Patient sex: M
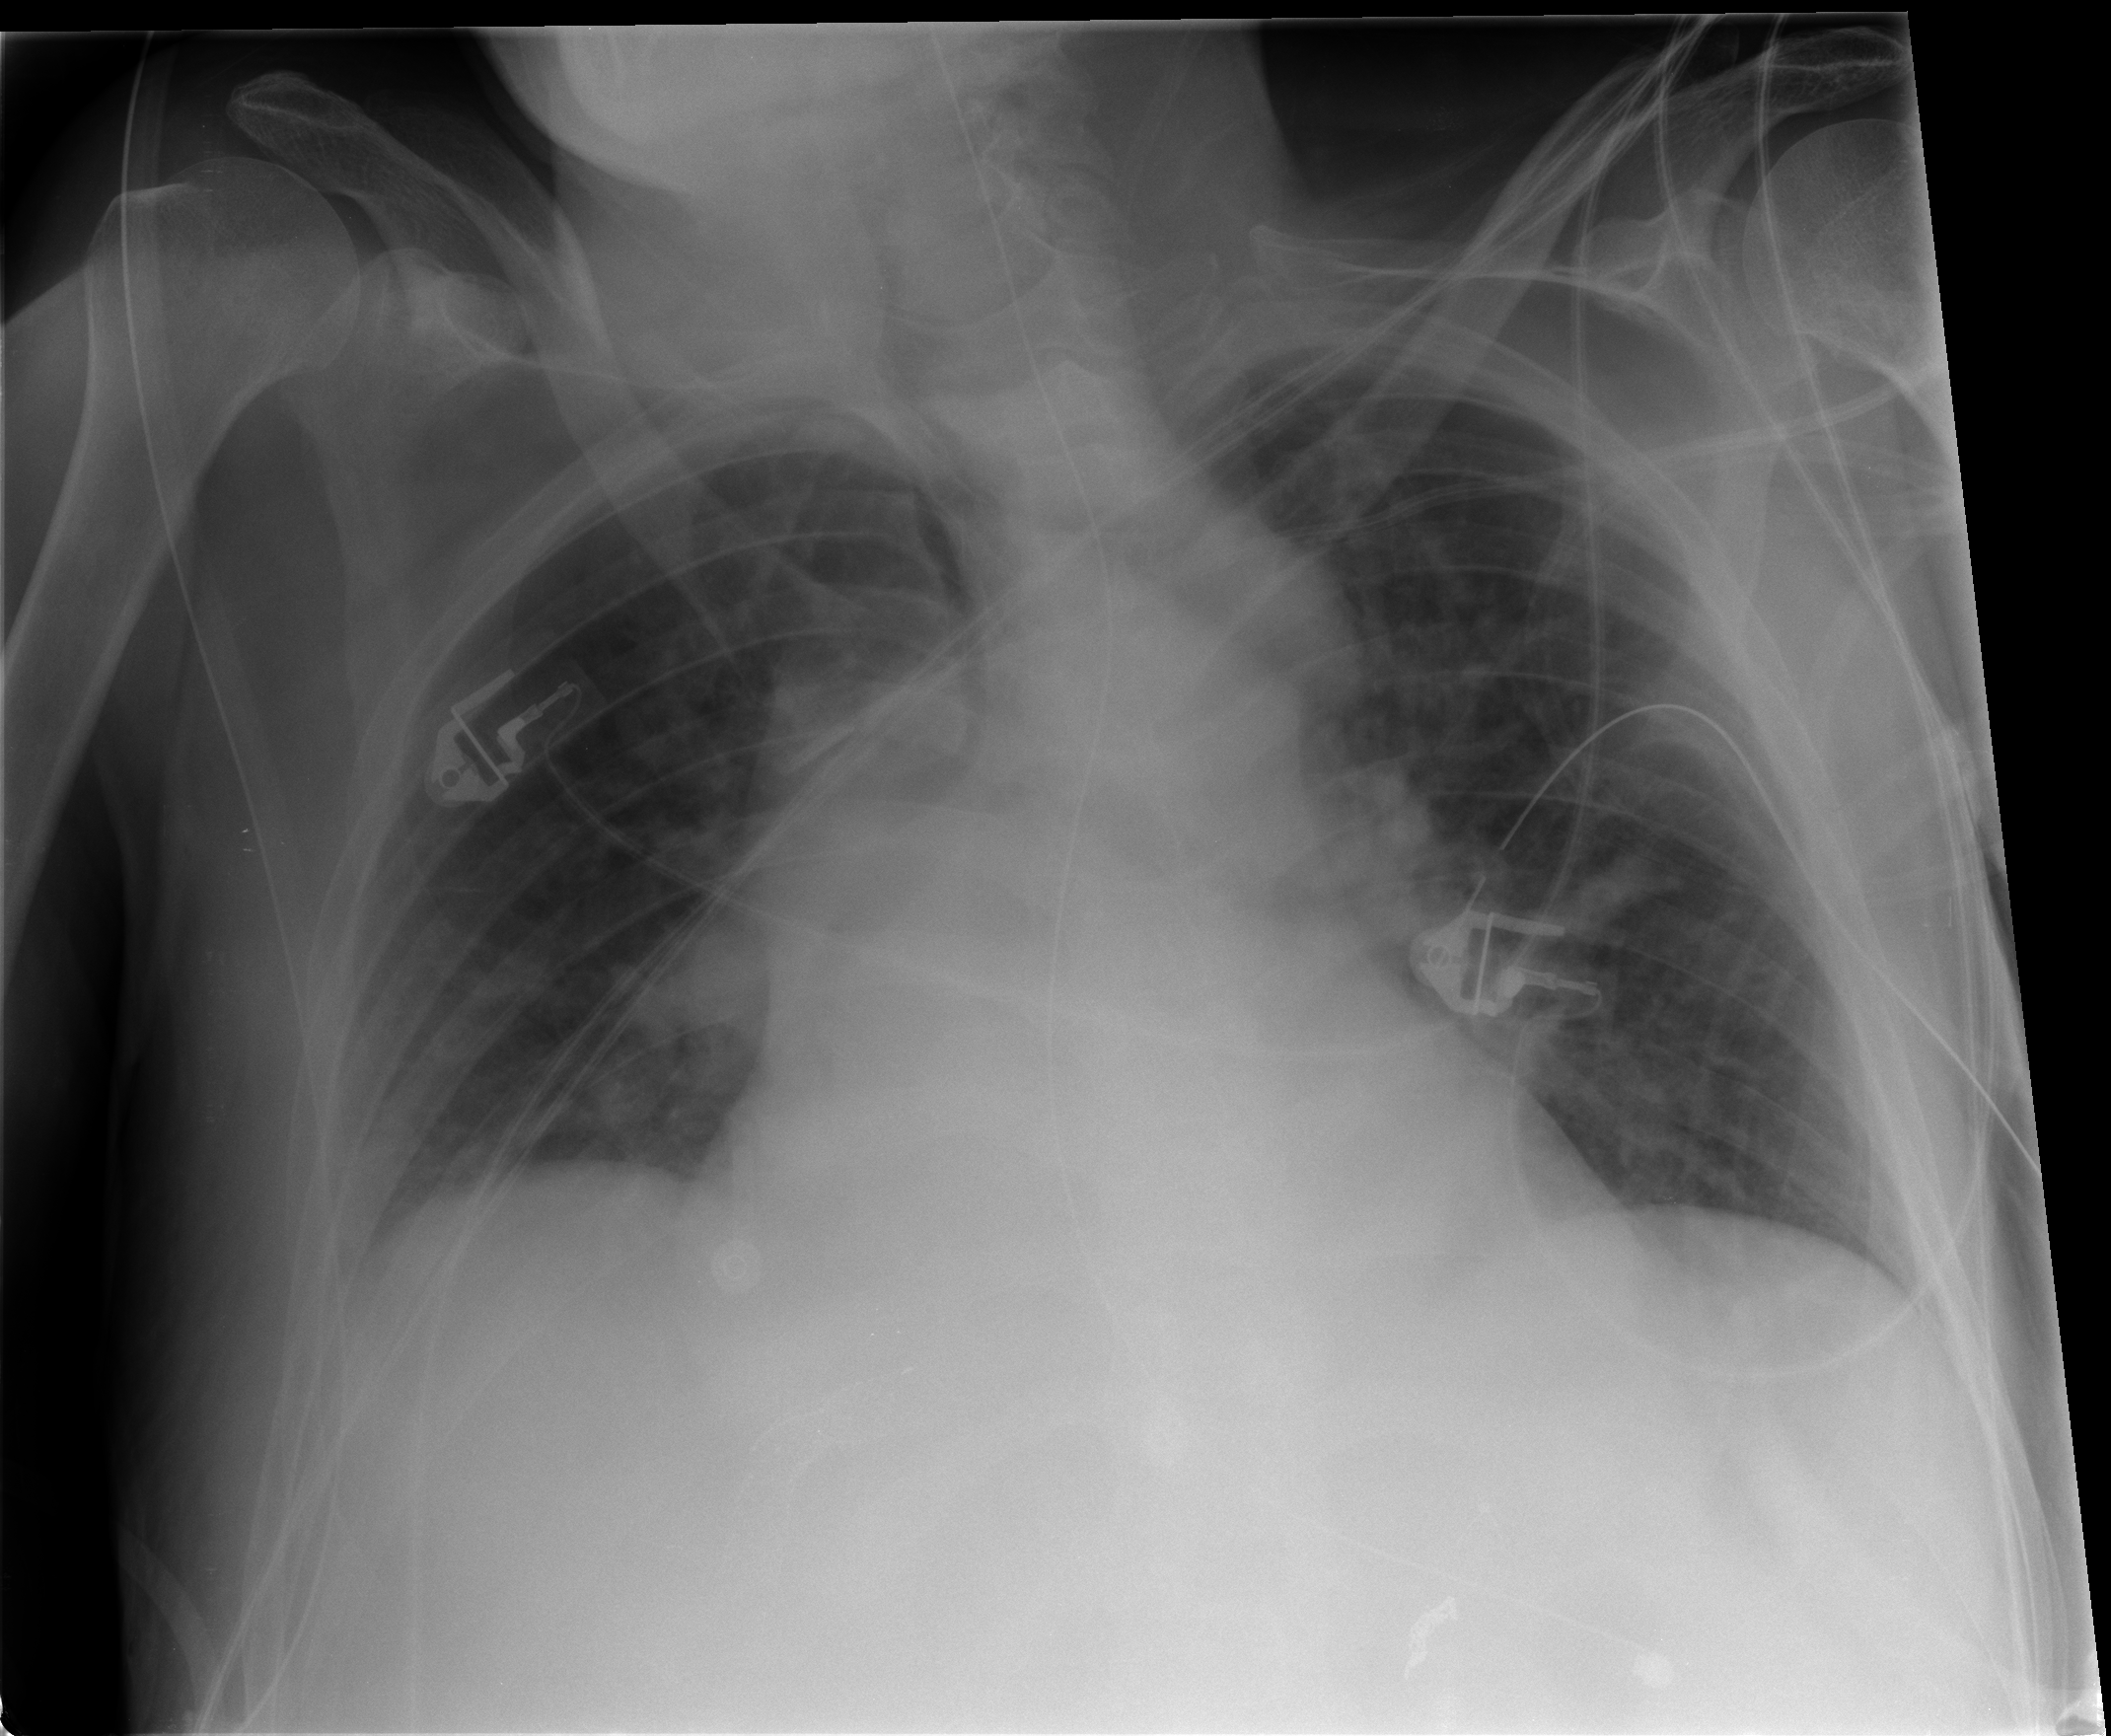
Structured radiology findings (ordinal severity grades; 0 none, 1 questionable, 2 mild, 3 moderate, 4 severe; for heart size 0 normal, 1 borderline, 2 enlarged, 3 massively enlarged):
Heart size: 1
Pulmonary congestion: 2
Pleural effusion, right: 0
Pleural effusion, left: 0
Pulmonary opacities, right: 0
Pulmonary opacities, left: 0
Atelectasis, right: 2
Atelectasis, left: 2